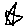
Label: star